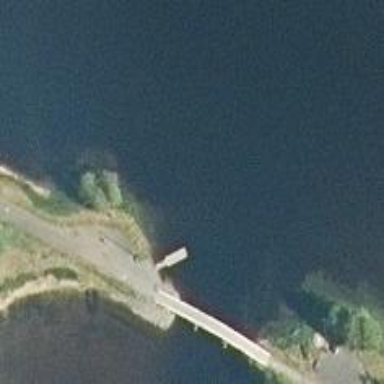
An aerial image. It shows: Man-made pier.